七年级 · 度量几何学
已知有理数 $a, b, c$ 在数轴上对应的点的位置如图所示, 化简 $|a+c|-|b-a|+\mid b-$ $c \mid=$ \$ \qquad \$ .

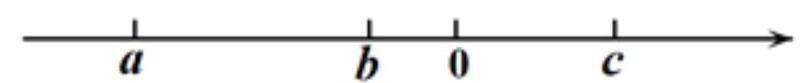
答案: $-2 b$
解析: 由数轴可得,

$\mathrm{a}<\mathrm{b}<0<\mathrm{c}, \quad|\mathrm{a}|>|\mathrm{c}|,|\mathrm{b}|<|\mathrm{c}|$

$\therefore \mathrm{a}+\mathrm{c}<0, \mathrm{~b}-\mathrm{a}>0, \mathrm{~b}-\mathrm{c}<0$,

$\therefore|a+c|-|b-a|+|b-c|$

$=-(a+c)-(b-a)+(-b+c)$

$=-a-c-b+a-b+c$

$=-2 b$

故答案为: $-2 b$.